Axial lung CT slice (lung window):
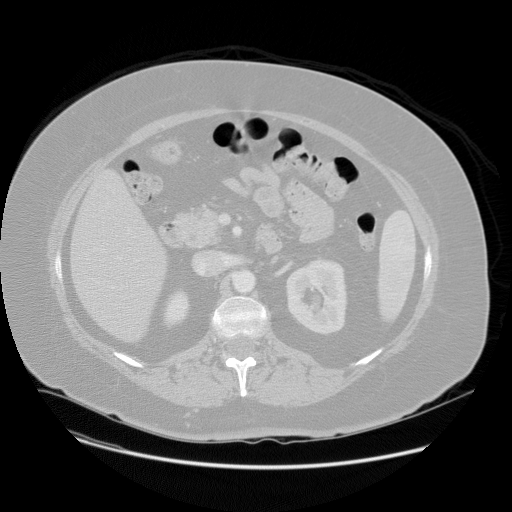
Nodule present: no